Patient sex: F
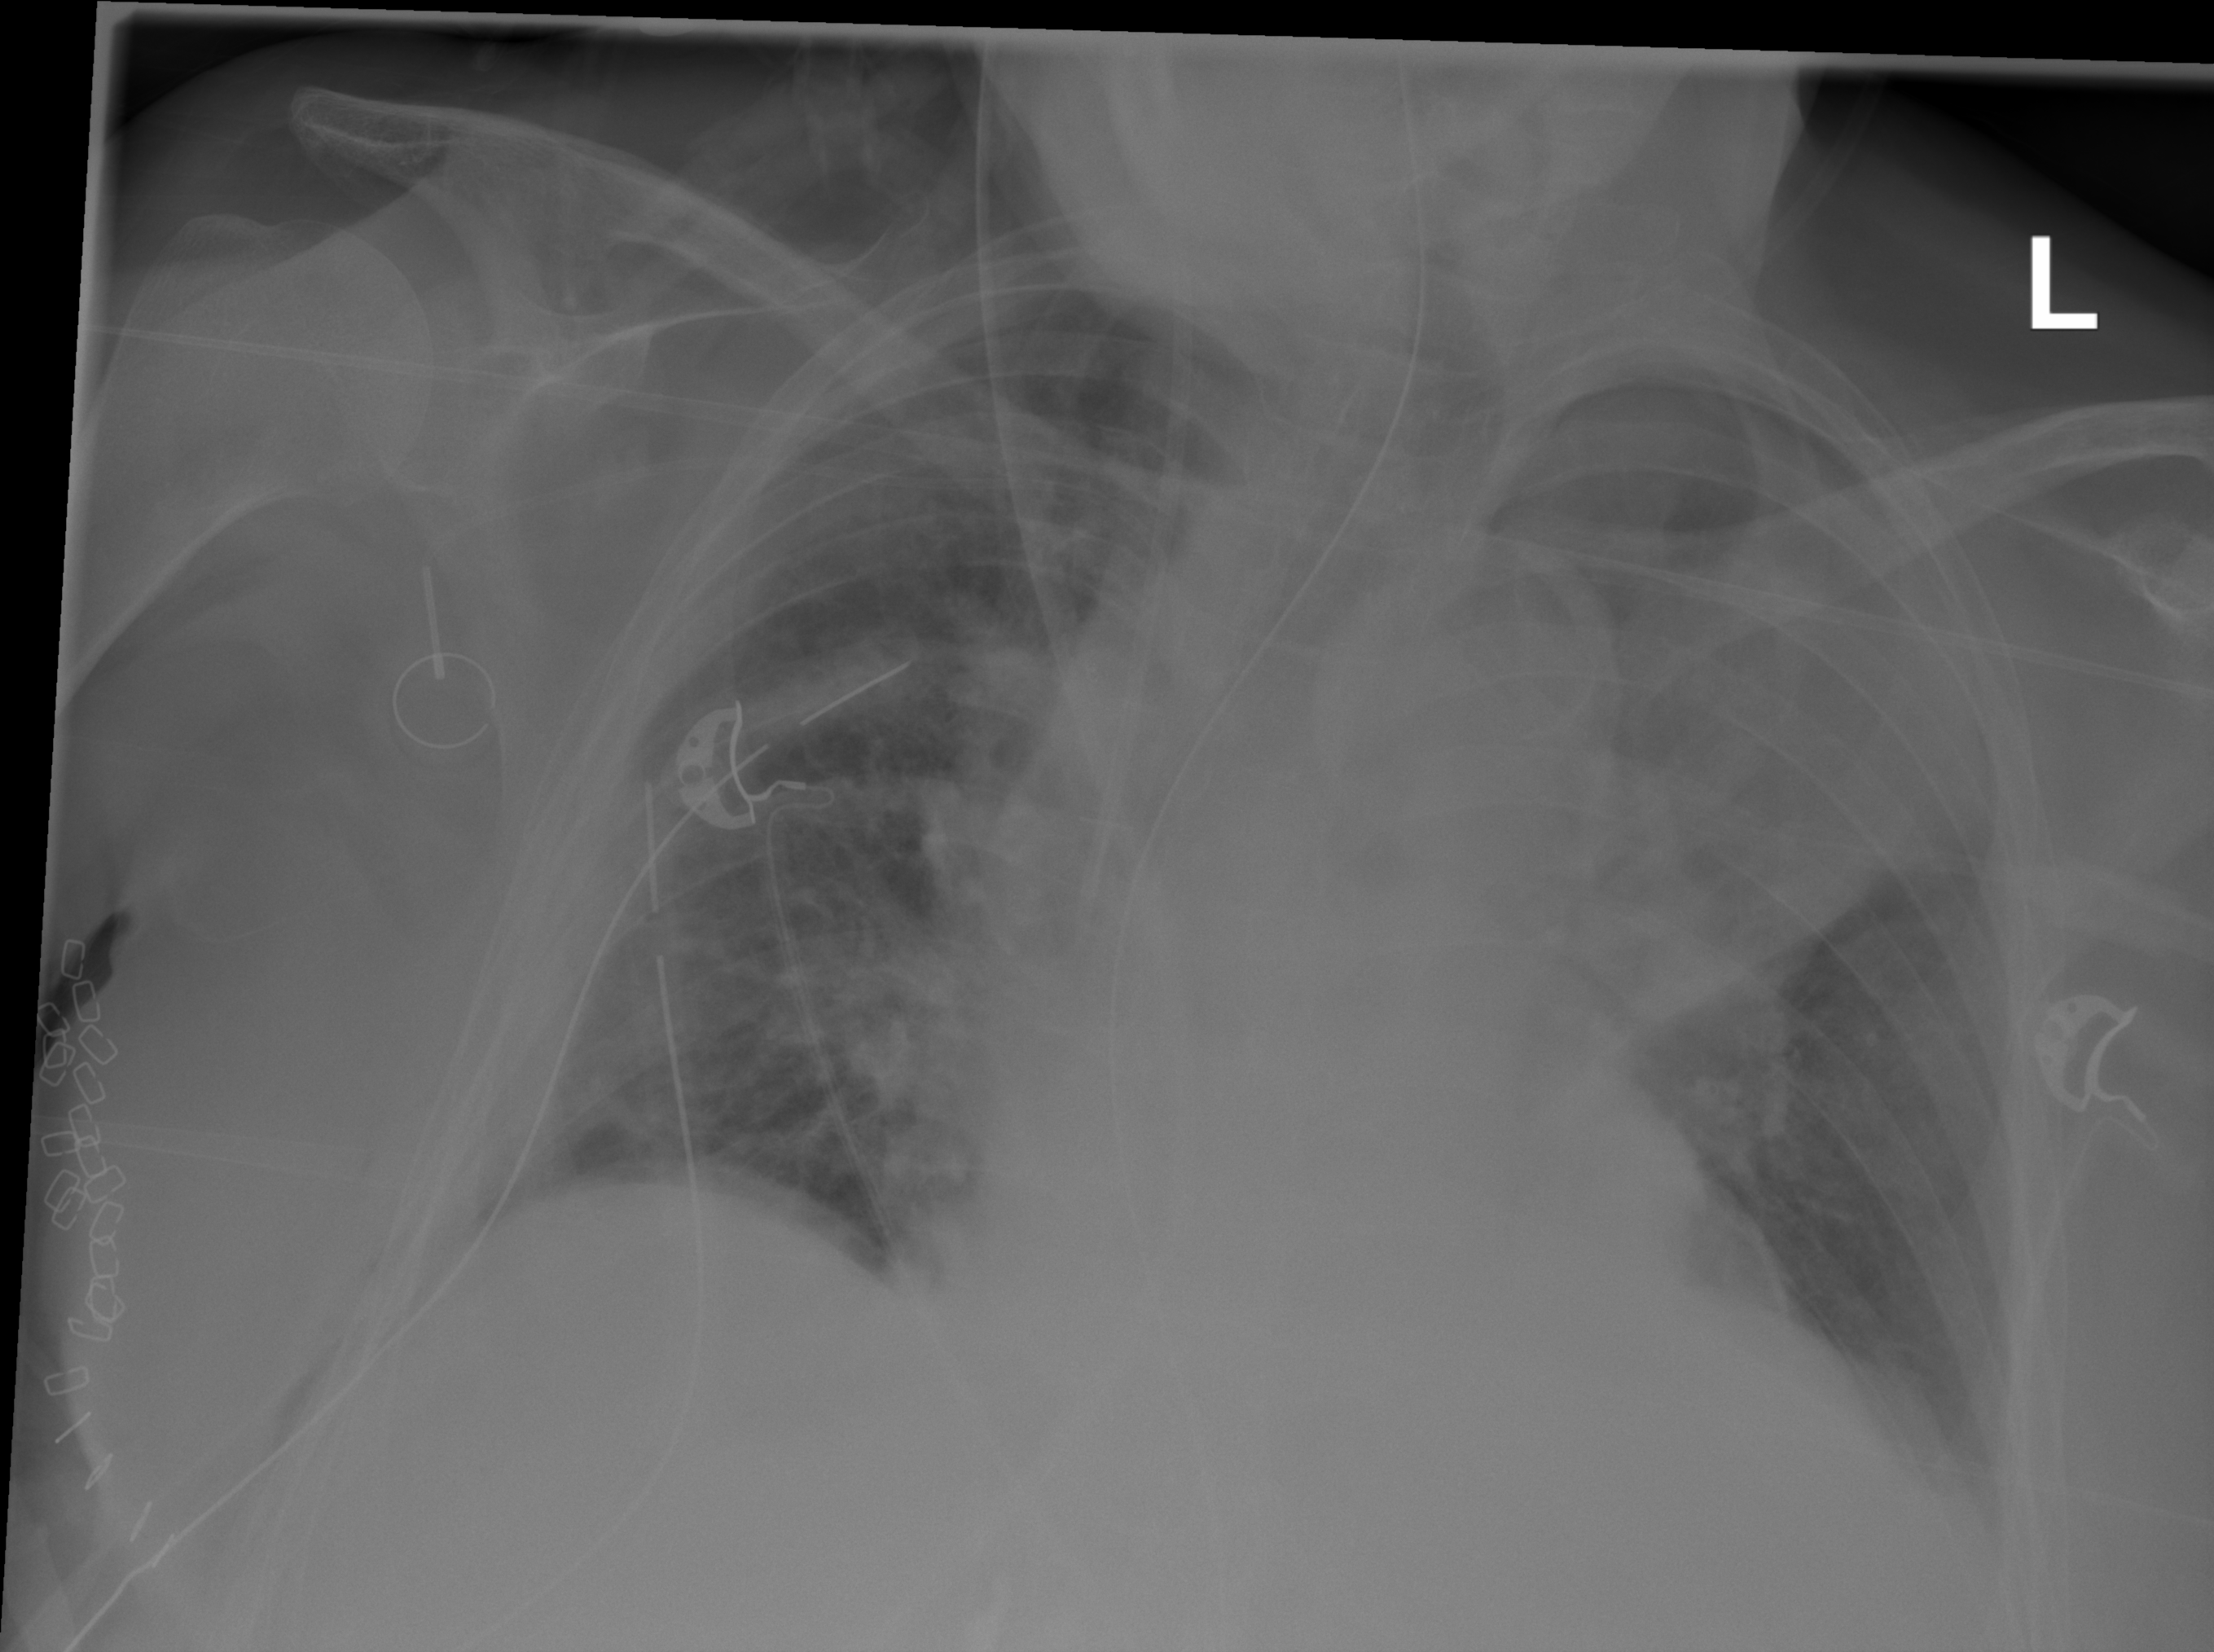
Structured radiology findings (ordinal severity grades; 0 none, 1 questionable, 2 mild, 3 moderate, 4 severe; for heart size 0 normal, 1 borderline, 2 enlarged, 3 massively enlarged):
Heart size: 1
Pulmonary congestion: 0
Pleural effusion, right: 0
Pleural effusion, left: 1
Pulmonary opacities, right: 2
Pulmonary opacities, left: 2
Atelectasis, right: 3
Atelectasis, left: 3